Question: Could you tell me how to avoid new line if 'value.second' is present in file with '.tpl' extension? Or maybe use another tag?
'''
<span v-style font-color="secondary" font-type="caption-2"> {{ value.first | number }}
<span v-if="value.second "> - {{ value.second | number}}</span> m</span>
'''
For now, if it's present I get new line

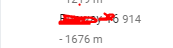
Answer: 'white-space:nowrap;' might be helpful. It will prevent inline break
'''
<span v-style font-color="secondary" font-type="caption-2"> {{ value.first | number }}
<span v-if="value.second " style="white-space:nowrap"> - {{ value.second | number}}</span> m</span>
'''